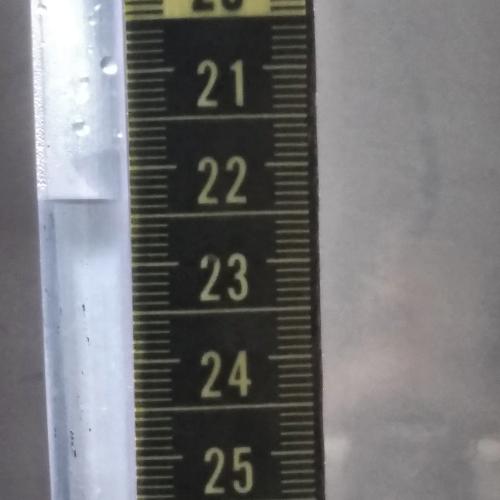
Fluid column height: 22.3 cm